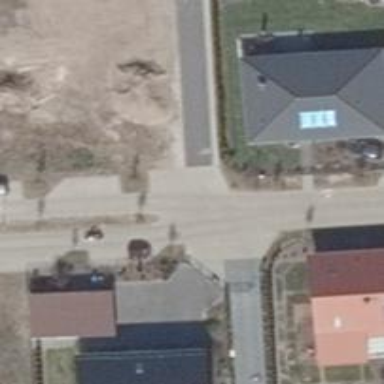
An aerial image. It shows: Residential road.